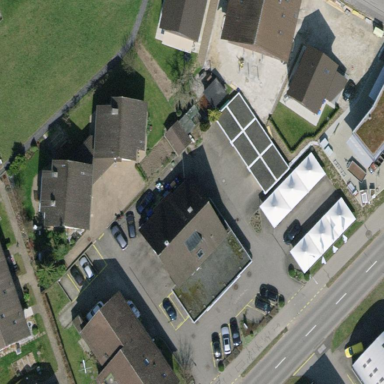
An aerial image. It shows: House with car shop.